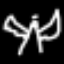
Label: angel